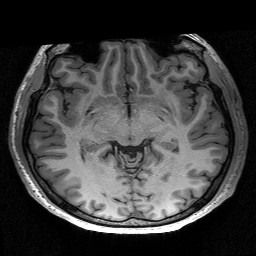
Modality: T1w
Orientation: coronal